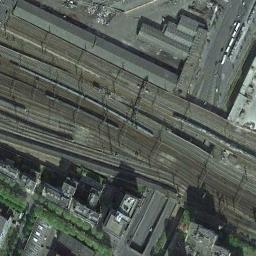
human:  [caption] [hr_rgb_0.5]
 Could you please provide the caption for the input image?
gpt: These railways are between some buildings and houses .

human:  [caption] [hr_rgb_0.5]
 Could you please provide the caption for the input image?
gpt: The railway is next to some trees and houses .

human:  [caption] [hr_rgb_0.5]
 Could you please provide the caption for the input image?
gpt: There is a train passing by in the picture .

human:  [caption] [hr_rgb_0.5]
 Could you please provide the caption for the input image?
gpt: Many buildings of different shapes and sizes are beside the railway .

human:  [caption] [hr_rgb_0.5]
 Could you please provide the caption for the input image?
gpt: There are many gray buildings beside the railway .